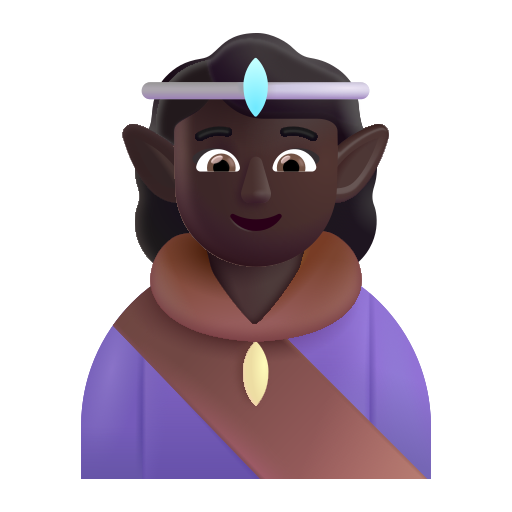
woman elf color dark